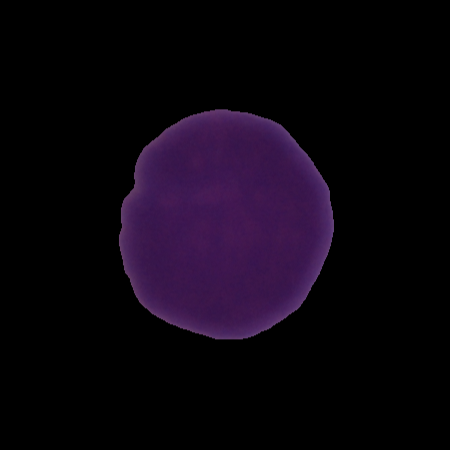
Label: cancer